Question: I want to insert images, css and js dynamic. I have a folder themes and there I want to have multiple themes.
Below the structure of my app. This themes folder is located in the root.

I have added this record in my .htaccess:
'''
RewriteRule ^(css|js|img)/(.*)$ /themes/default/$1/$2
'''
And my path will be redirected like:
'''
/css/style.css http://site.com/themes/default/css/style.css
/js/someLib.js http://site.com/themes/default/js/someLib.js
/img/background.jpg http://site.com/themes/default/img/background.jpg
'''
Now I want the 'default' directory to be dynamic.
I tried something like this
'''
RewriteRule ^(css|js|img)/(.*)$ ../$1/$2
'''
And I tried
'''
/default/css/style.css
RewriteRule ^(.*)/(css|js|img)/(.*)$ /themes/$1/$2/$3
'''
But without result :(
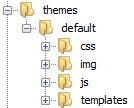
Answer: Try this code:
'''
Options +FollowSymLinks -MultiViews
# Turn mod_rewrite on
RewriteEngine On
RewriteBase /
RewriteCond %{REQUEST_FILENAME} !-f
RewriteRule ^([^/]+)/((?:css|js|img)/.+)$ /themes/$1/$2 [L,NC]
'''